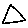
Label: triangle